Question: For example if I have the following code in MATLAB
'''
x = 0:0.1:2*pi;
y = sin(x);
figure1 = figure;
axes1 = axes('Parent',figure1,'XTick',[0 2 5],'XGrid','on');
box(axes1,'on');
hold(axes1,'all');
plot(x,y);
'''
This produces the following graph.

I am trying to either hatch the graph or color the graph.
How can I hatch the graph from the region x = 0 and x = 2 and the function and similary hatch the plot from the region x = 5 till the end.
Similary if I want to color the graph between these same regions, how can I do it?
I tried using the plot::hatch and the plot tools option but it didnt work. Any help will be greatly appreciated.
Thank you.
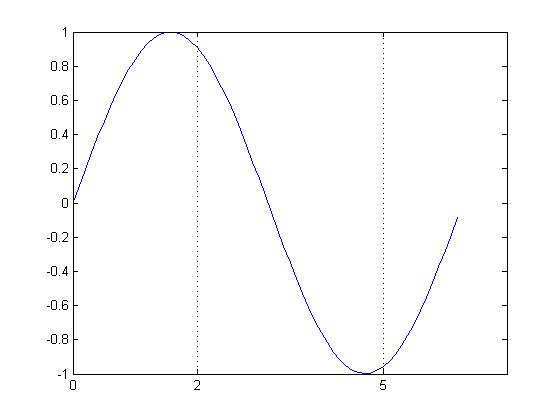
Answer: Something like this:
'''
x = 0:0.1:2*pi;
y = sin(x);
axes1 = axes('XTick',[2 5],'XGrid','on');
box(axes1,'on');
plot(x,y);
xlim(x([1 end]))
yl = ylim;
hold on
idx = x <= 2;
area(axes1, x(idx), y(idx), yl(1), 'FaceColor','r','EdgeColor','none')
idx = x >= 5;
area(axes1, x(idx), y(idx), yl(1), 'FaceColor','r','EdgeColor','none')
hold off
'''